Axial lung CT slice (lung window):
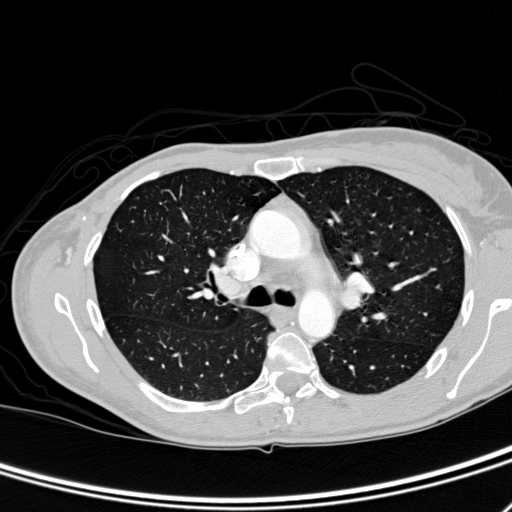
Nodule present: no